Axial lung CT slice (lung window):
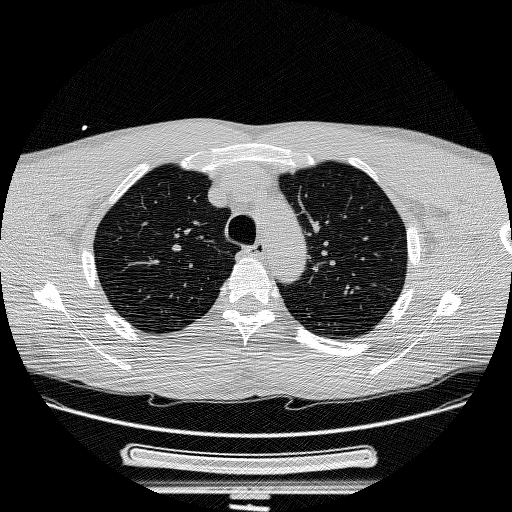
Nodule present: no